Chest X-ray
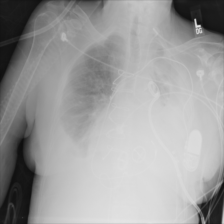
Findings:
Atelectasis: negative
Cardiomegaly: negative
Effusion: positive
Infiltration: positive
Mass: negative
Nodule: negative
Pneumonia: negative
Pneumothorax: negative
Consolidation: positive
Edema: negative
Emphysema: negative
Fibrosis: negative
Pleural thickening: negative
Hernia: negative